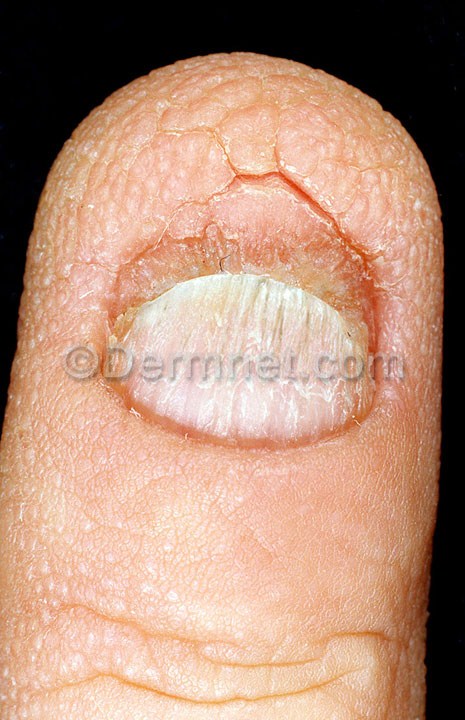
Disease: Nail Fungus and other Nail Disease